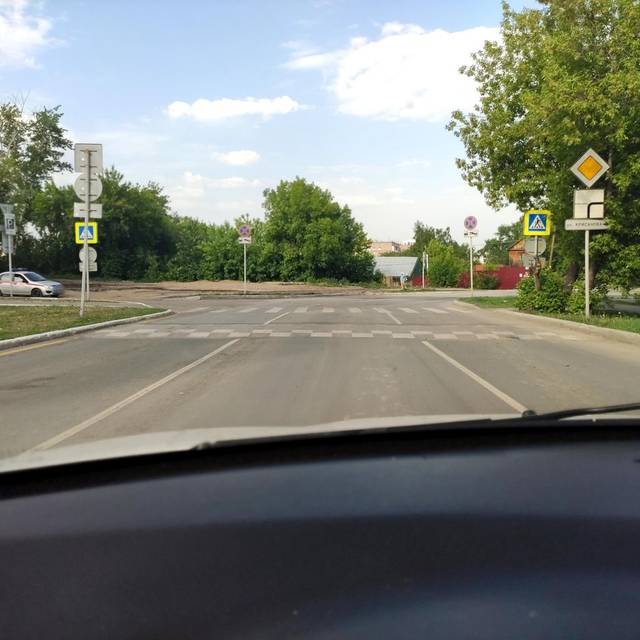
Region: Russia
Coordinates: 58.002, 56.217